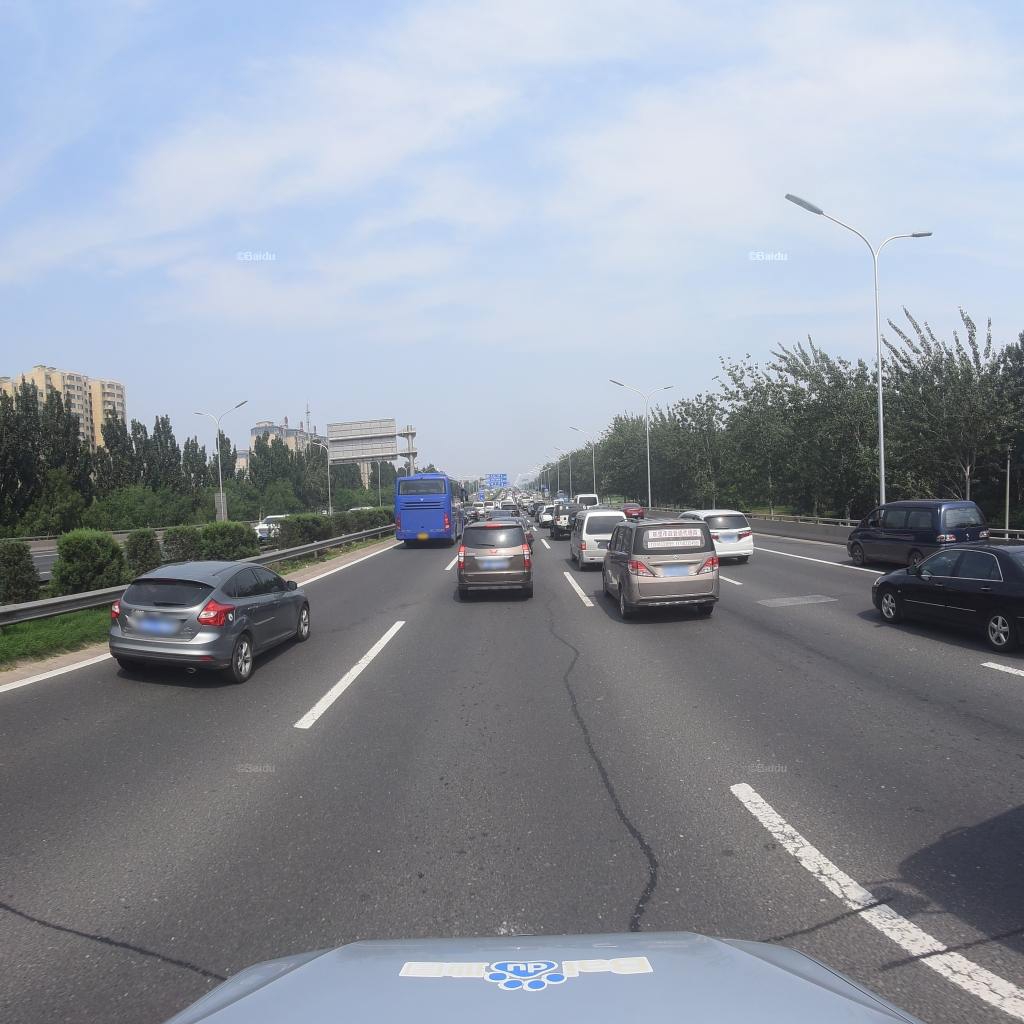
Region: Fengtai
Road damage annotations: transverse patch, longitudinal patch, transverse patch, transverse patch, longitudinal patch